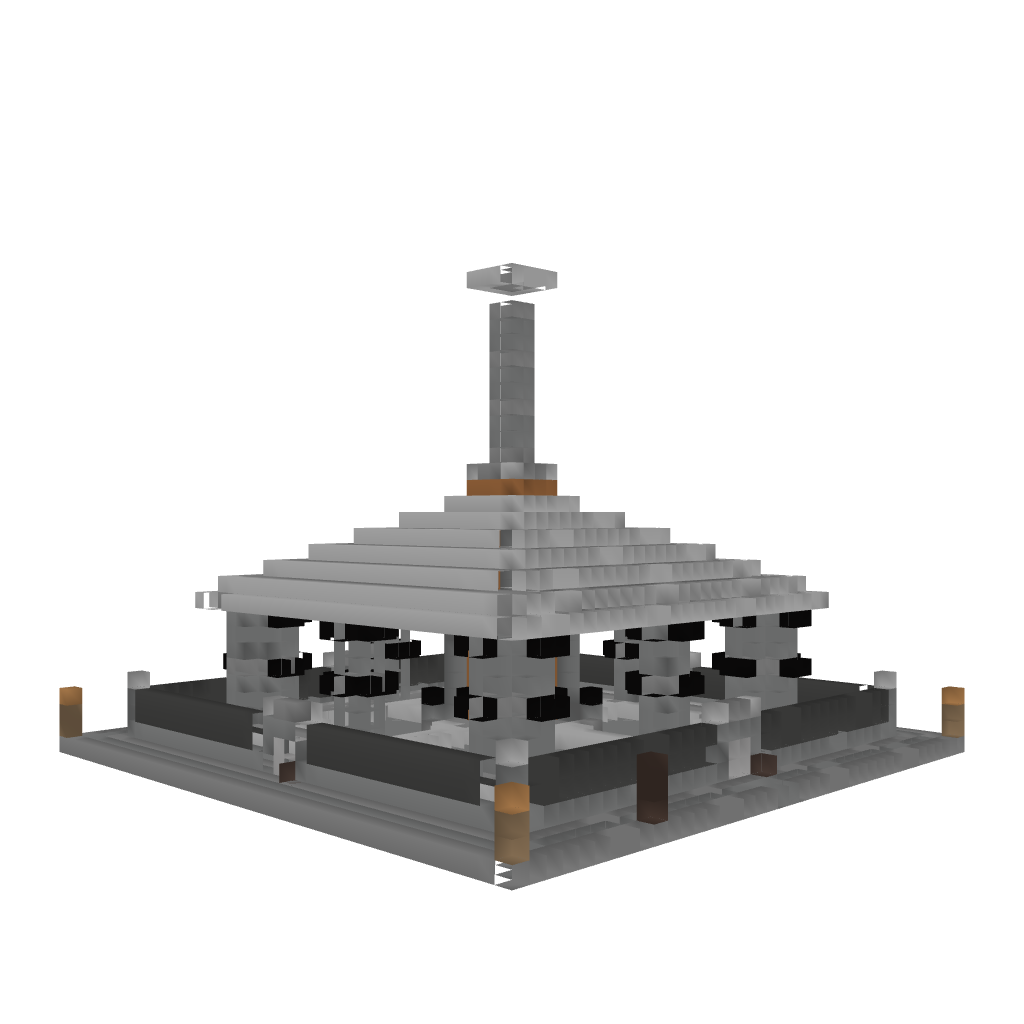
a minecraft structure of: Citadel